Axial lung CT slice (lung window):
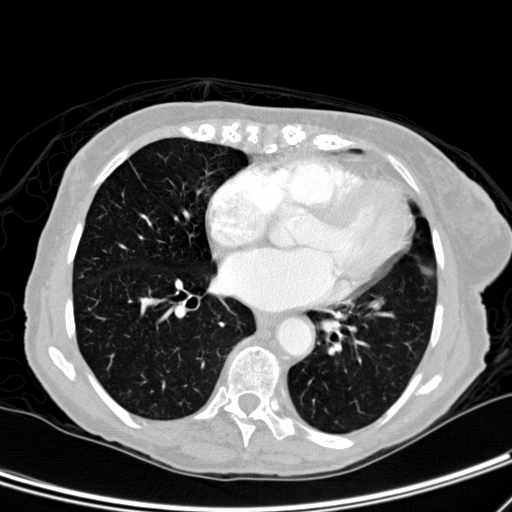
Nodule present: no